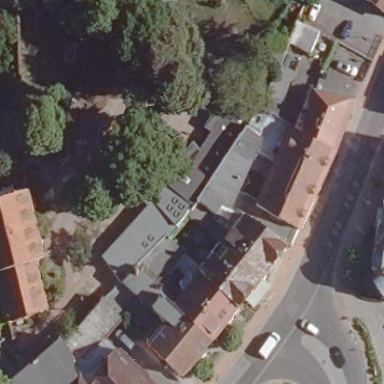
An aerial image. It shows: Kindergarten.